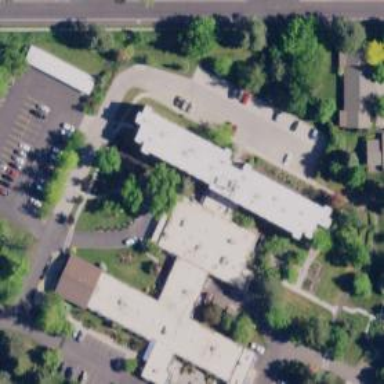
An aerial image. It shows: Nursing home.